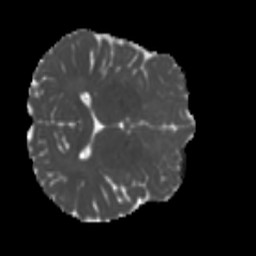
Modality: MD
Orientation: axial
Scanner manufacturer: siemens
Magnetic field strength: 3 T
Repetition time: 4 s
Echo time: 0.0594 s